Field crop: tomato
Growth stage: 1
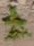
Species: portulaca